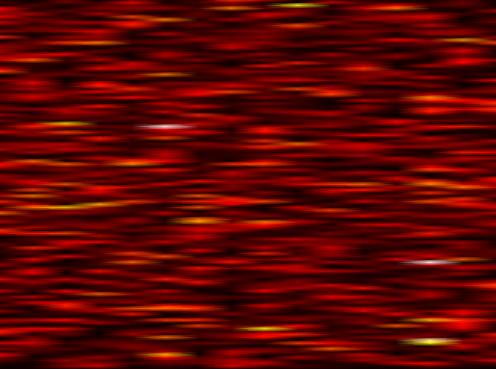
Label: OFDM